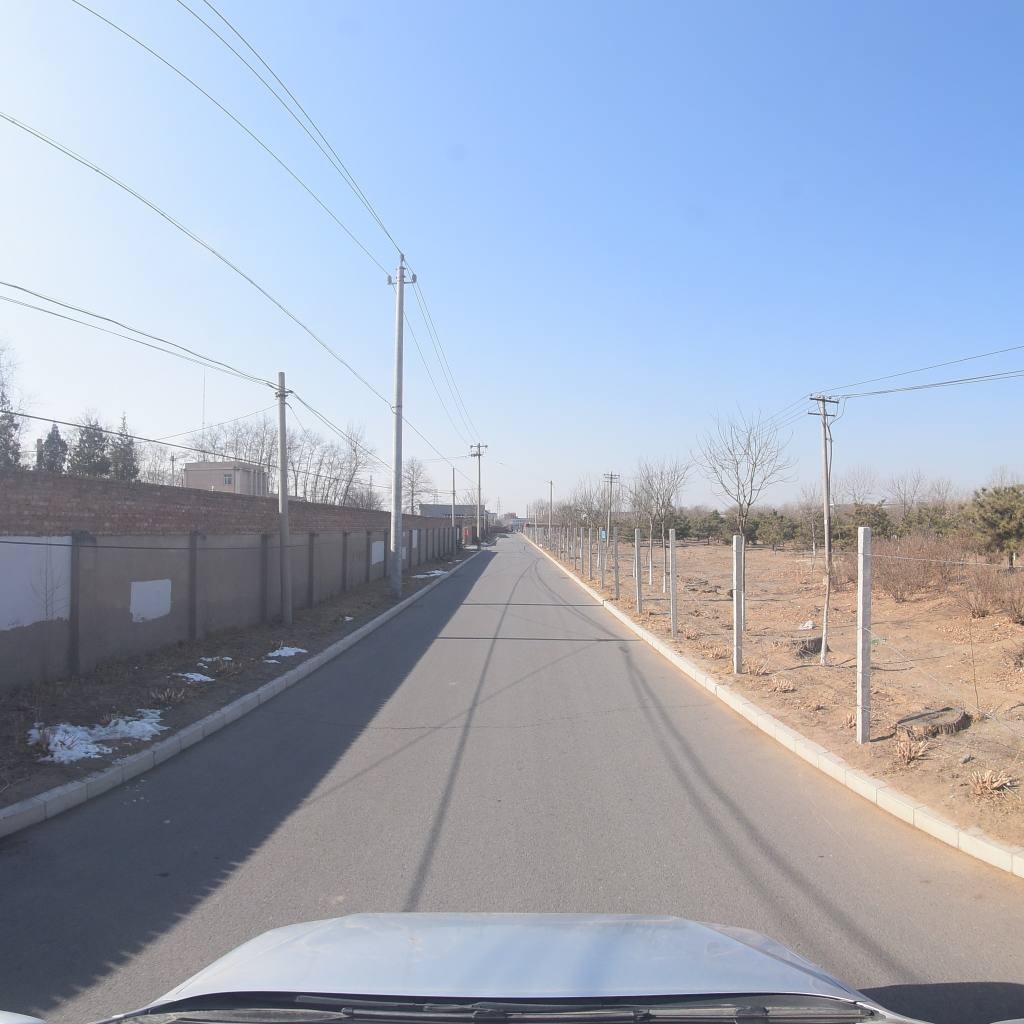
Region: Fengtai
Road damage annotations: transverse crack